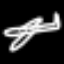
Label: airplane